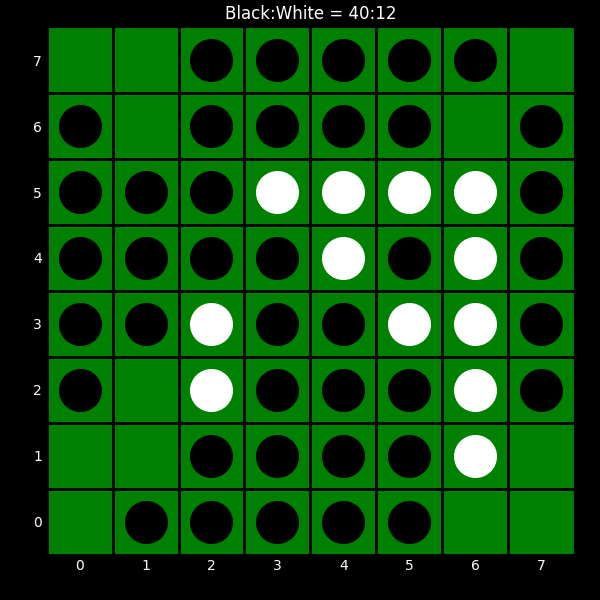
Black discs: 40
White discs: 12